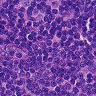
Metastatic tissue present: no